Question: I set up Jasmine integration in Webstorm 8.0.4 using File > Settings > JavaScript > Libraries. I added a 'karma-jasmine' library with the lib/ folder of my karma-jasmine node module.
This works fine in a way that syntax highlighting works, I can jump to the declaration and the documentation is displayed correctly. So the connection seem to be fine. However, JSHint still complains for each keyword about it not being defined, e.g.
'''
JSHint: 'describe' is not defined. (117)
'''
See also the following screenshot. As you can see, the syntax highlighting is fine, but I still get an error.

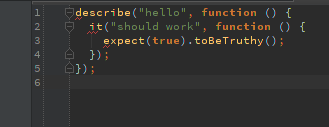
Answer: Considering what I have from yeoman's build of my .jshintrc, yes you need to add these names to that file.
Annoying yes, unless you used something to scaffold with like, well, yeoman!
Here is the .jshintrc that yeoman creates for us - plus the addition of lodash/underscore and jQuery.
'''
{
"node": true,
"browser": true,
"esnext": true,
"bitwise": true,
"camelcase": true,
"curly": true,
"eqeqeq": true,
"immed": true,
"indent": 4,
"latedef": true,
"newcap": true,
"noarg": true,
"quotmark": "single",
"undef": true,
"unused": true,
"strict": true,
"trailing": true,
"smarttabs": true,
"multistr": true,
"globals": {
"after": false,
"afterEach": false,
"angular": false,
"before": false,
"beforeEach": false,
"browser": false,
"describe": false,
"expect": false,
"inject": false,
"it": false,
"jasmine": false,
"spyOn": false,
"$": false,
"_": false
}
}
'''